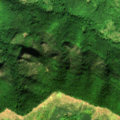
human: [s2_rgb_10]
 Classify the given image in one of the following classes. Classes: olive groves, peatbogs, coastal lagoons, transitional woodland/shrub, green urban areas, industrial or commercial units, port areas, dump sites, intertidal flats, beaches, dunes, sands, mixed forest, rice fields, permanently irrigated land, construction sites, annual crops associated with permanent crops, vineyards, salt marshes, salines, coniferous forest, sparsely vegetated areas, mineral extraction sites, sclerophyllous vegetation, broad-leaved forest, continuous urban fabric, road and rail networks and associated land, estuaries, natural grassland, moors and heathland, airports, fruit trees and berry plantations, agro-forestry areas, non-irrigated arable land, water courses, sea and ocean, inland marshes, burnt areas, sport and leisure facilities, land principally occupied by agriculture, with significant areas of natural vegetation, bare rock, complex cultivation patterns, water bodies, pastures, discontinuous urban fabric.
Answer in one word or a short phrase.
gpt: broad-leaved forest, natural grassland, transitional woodland/shrub